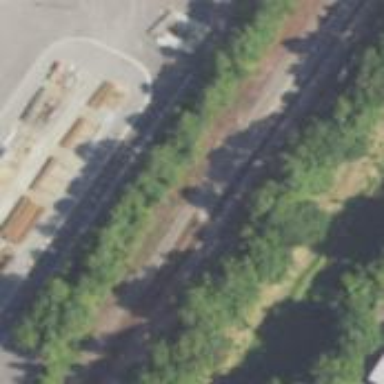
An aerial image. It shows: Railway spur service.